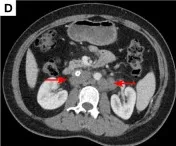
The short diameter of retroperitoneal lymph nodes was 1.66 cm, and the short diameter of left pelvic lymph nodes was 3.45 cm [red arrow, (D, E)]. The efficacy was PD. PD, progressive disease.
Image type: radiology (ct)